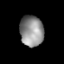
Tissue: lung
Cell type: Fibroblasts
Senescence score: 0.5566
Nuclear area (px): 714
Mean DAPI intensity: 141.403